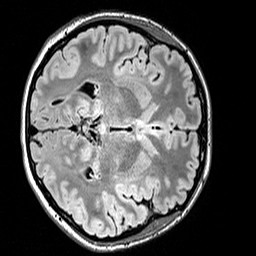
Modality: FLAIR
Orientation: axial
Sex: female
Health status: ill
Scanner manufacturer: siemens
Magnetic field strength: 3 T
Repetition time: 5 s
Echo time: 0.388 s